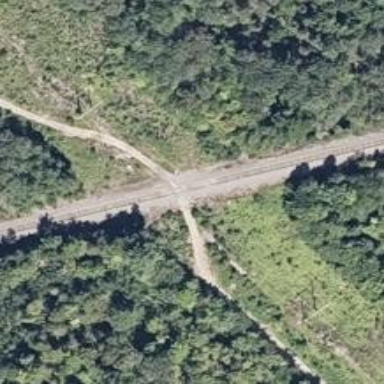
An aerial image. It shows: Railway level crossing.